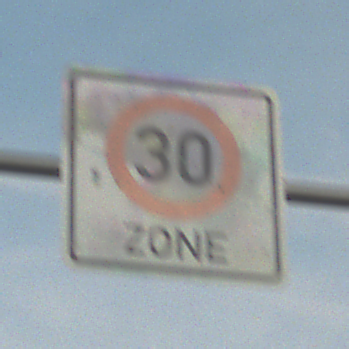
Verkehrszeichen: BeginnZone30
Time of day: SunriseSunset
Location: Outdoor (RoadRail)
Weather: PartlyCloudy
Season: NotSpecified
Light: Natural